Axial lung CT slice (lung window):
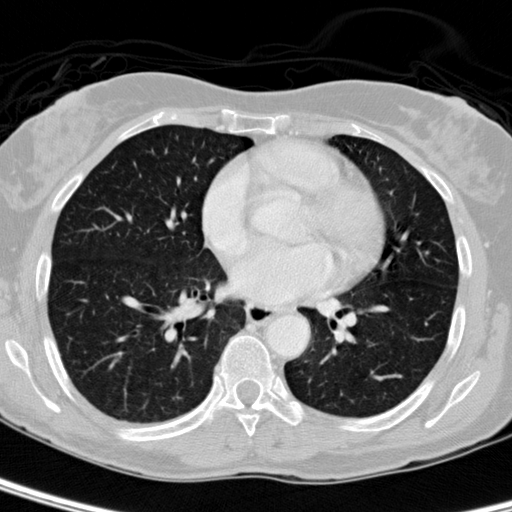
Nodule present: no